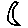
Label: moon